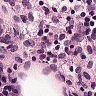
Metastatic tissue present: no